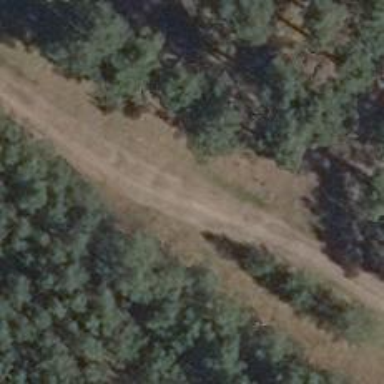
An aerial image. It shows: Sandy track road with grade4 tracktype.